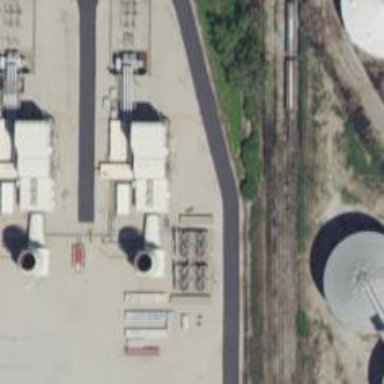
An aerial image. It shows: Gas-powered generator. It is gas turbine type generator.